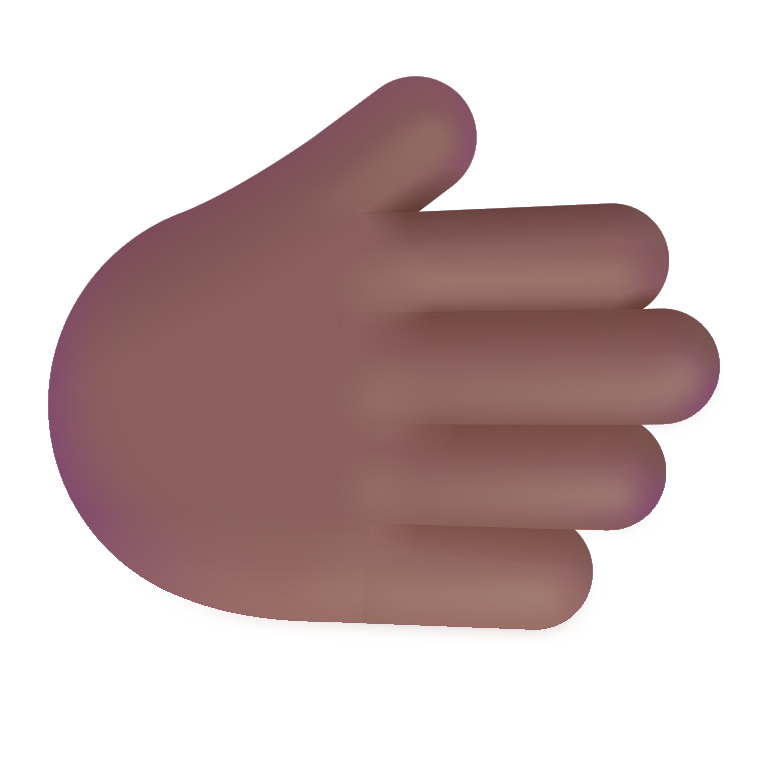
rightwards hand color  dark